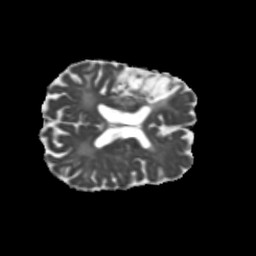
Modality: MD
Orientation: axial
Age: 75
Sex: male
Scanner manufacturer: siemens
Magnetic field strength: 3 T
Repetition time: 5.25 s
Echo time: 0.08 s